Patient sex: M
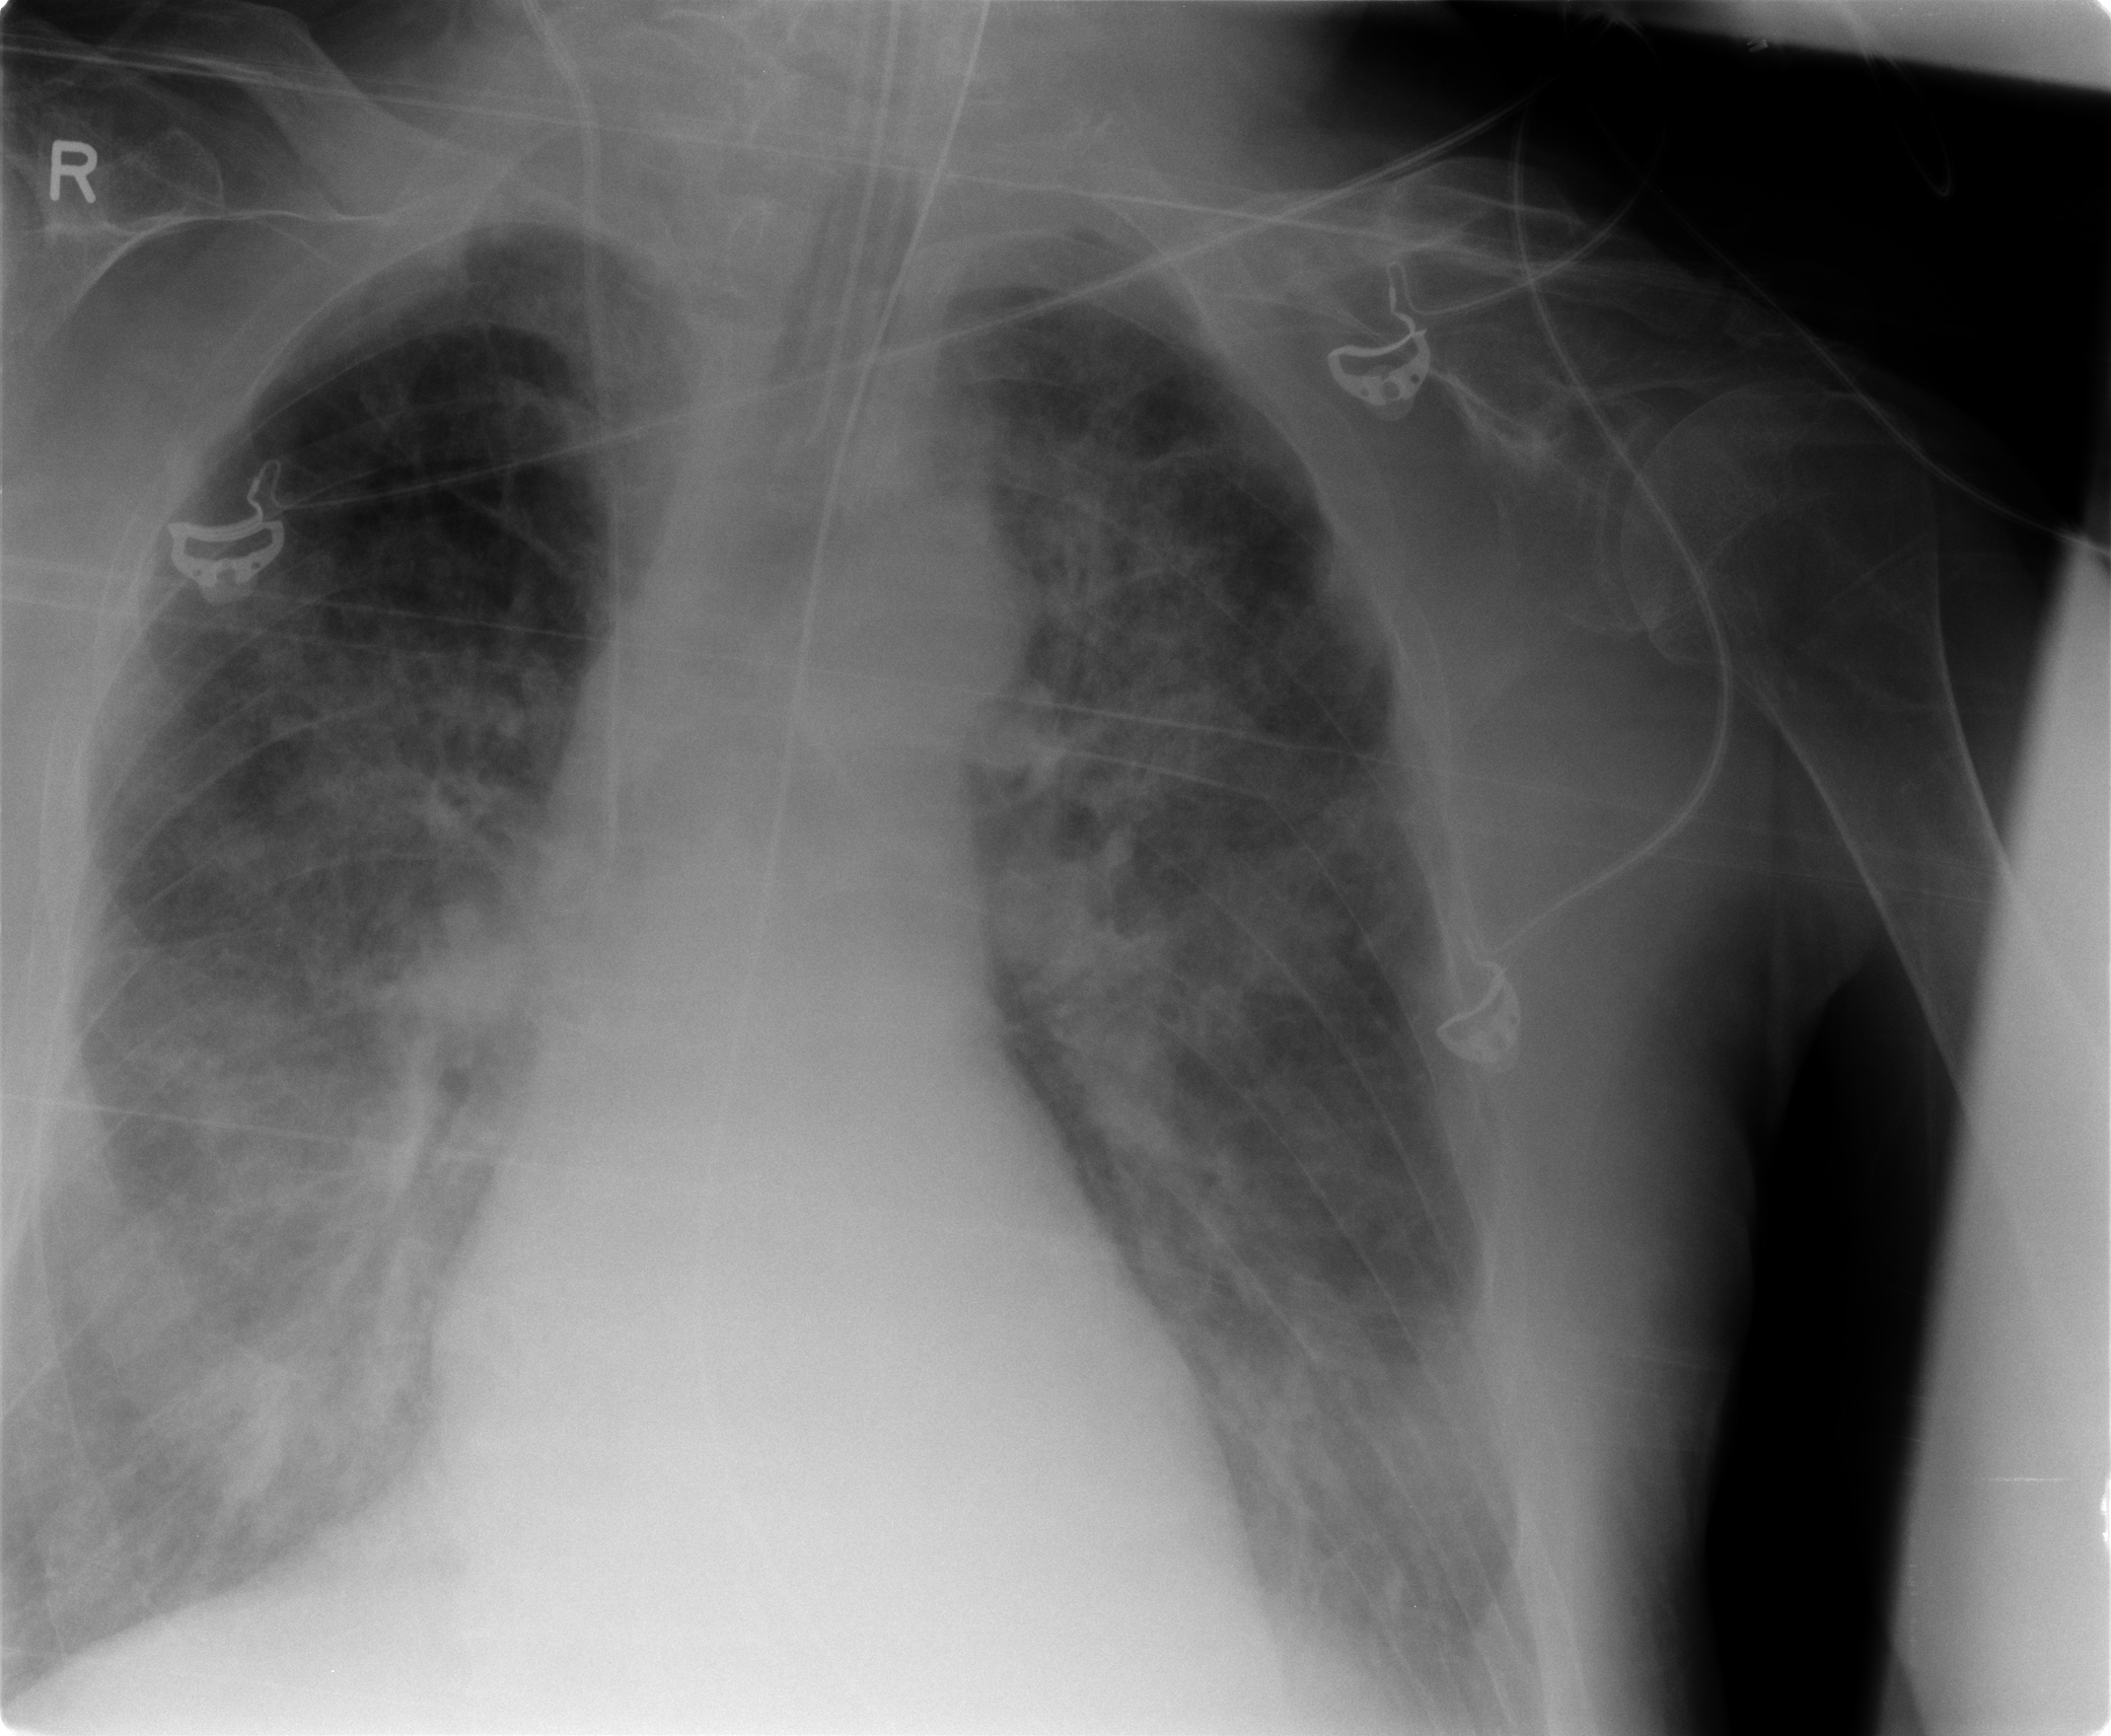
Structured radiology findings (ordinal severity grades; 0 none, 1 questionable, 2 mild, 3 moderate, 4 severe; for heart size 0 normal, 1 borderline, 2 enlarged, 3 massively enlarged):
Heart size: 0
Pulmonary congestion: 3
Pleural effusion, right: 2
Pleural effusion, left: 2
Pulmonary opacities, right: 3
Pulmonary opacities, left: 3
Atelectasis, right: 2
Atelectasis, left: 3